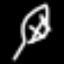
Label: leaf